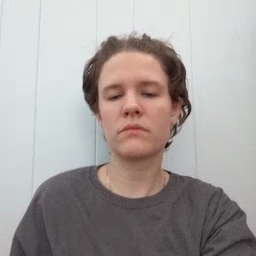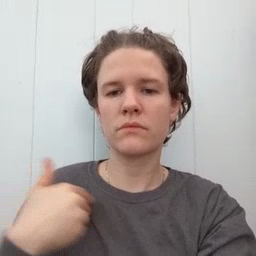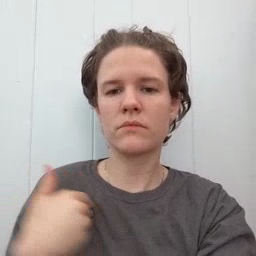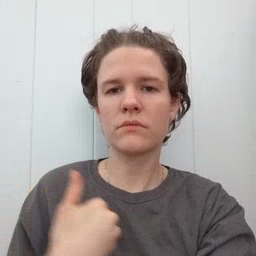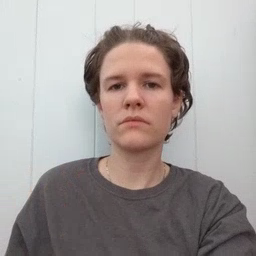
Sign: animal